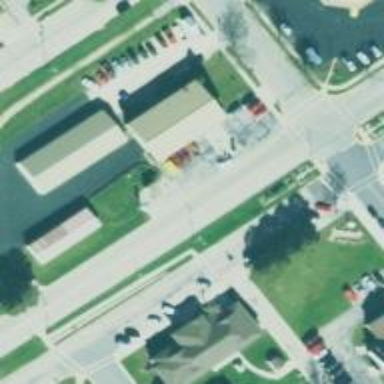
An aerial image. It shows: Convenience shop.